Question: Working on bootstrap navigation. The problem i am having is to pull "Logged in as Username" all the way to right and to pull the Home (forside) all the way to left because I have more menu buttoms to put in.
DEMO: <URL>

Here is the code:
default.blade.php
'''
<div class="navbar navbar-default navbar-fixed-top" role="navigation">
<div class="container">
<div class="navbar-header">
<button type="button" class="navbar-toggle" data-toggle="collapse" data-target=".navbar-collapse">
<span class="sr-only">Toggle navigation</span>
<span class="icon-bar"></span>
<span class="icon-bar"></span>
<span class="icon-bar"></span>
</button>
{{-- <a class="navbar-brand" href="#">Norges Idrettshogskole</a> --}}
</div>
<div class="navbar-collapse collapse">
<p class="navbar-text pull-right">
Logged in as <a href="#" class="navbar-link">Username</a>
</p>
<ul class="nav navbar-nav pull-left">
<li class='{{ ($aktiv == 'hvertime') ? 'active' : '' }}'> <a class='home' {{HTML::linkRoute('hvertime','Forside')}}</a> </li>
<li class='{{ ($aktiv == 'hvertredjetime') ? 'active' : '' }}'> <a class='dagligmaling' {{HTML::linkRoute('hvertredjetime','Maling')}}</a </li>
<li class='{{ ($aktiv == 'gjoremal') ? 'active' : '' }}'> <a class='gjoremal' {{HTML::linkRoute('gjoremal','Oppgaver')}}</a> </li>
<li class='{{ ($aktiv == 'dagvakt') ? 'active' : '' }}'> <a class='dagvakt' {{HTML::linkRoute('dagvakt','Dagvakt')}}</a> </li>
<li class='{{ ($aktiv == 'kveldsvakt') ? 'active' : '' }}'> <a class='kveldsvakt' {{HTML::linkRoute('kveldsvakt','Kveldsvakt')}}</a> </li>
<li class='{{ ($aktiv == 'kontrollcm') ? 'active' : '' }}'> <a class='kontrollcm' {{HTML::linkRoute('kontrollcm','Kontroll CM')}}</a> </li>
<li class='{{ ($aktiv == 'sok') ? 'active' : '' }}'> <a class='sok' {{HTML::linkRoute('sok','Sok')}}</a> </li>
</ul>
</div><!--/.nav-collapse -->
</div>
</div>
'''
main.css
'''
body {
<!-- min-height: 1000px; -->
padding-top: 70px;
display: inline-block;
}
li:hover::after {
content: ' ';
position: absolute;
border: solid 10px transparent;
border-top: solid 0px transparent;
border-width: 10px;
left: 50%;
margin-left: -10px;
border-color: #222 transparent transparent transparent;
}
.navbar-default .navbar-nav>.active>a:before,
.navbar-nav>li>a:before {
background-repeat: no-repeat;
background-position: 0 top;
content: "";
display: inline-block;
height: 32px;
margin-right: 5px;
vertical-align: middle;
width: 30px;
}
.navbar-default .navbar-nav>.active>a.home:before,
.navbar-nav>li>a.home:before { background-image: url('../images/home.png'); }
.navbar-default .navbar-nav>.active>a.dagligmaling:before,
.navbar-nav>li>a.dagligmaling:before { background-image: url('../images/maling.png'); }
.navbar-default .navbar-nav>.active>a.gjoremal:before,
.navbar-nav>li>a.gjoremal:before { background-image: url('../images/tasks.png'); }
.navbar-default .navbar-nav>.active>a.dagvakt:before,
.navbar-nav>li>a.dagvakt:before { background-image: url('../images/sol.png'); }
.navbar-default .navbar-nav>.active>a.kveldsvakt:before,
.navbar-nav>li>a.kveldsvakt:before { background-image: url('../images/kveld.png'); }
.navbar-default .navbar-nav>.active>a.kontrollcm:before,
.navbar-nav>li>a.kontrollcm:before { background-image: url('../images/vaske.png'); }
.navbar-default .navbar-nav>.active>a.sok:before,
.navbar-nav>li>a.sok:before { background-image: url('../images/sok.png'); }
'''
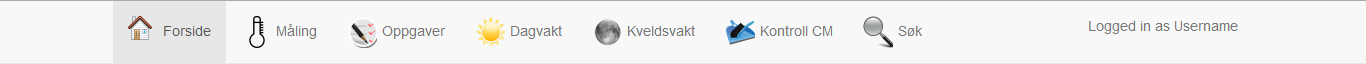
Answer: Here is a <URL> of a bootstrap navbar with elements pulled to left and right.
It looks like to me that your pull-left and pull-right are nested too deep.
If by "all the way to the left" you mean up to edge of browser, remove the .container wrapper. <URL> of your example for that.